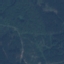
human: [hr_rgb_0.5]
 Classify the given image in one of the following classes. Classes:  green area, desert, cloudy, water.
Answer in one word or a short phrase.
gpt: green area